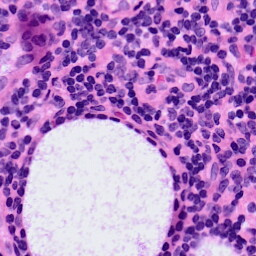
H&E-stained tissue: LymphNode